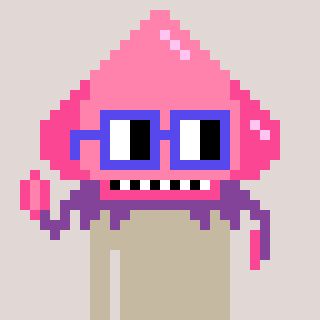
a pixel art character with square blue glasses, a squid-shaped head and a gunk-colored body on a warm background